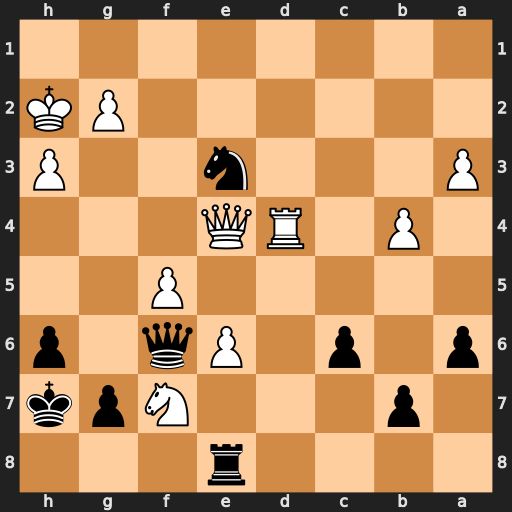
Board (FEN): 4r3/1p3Npk/p1p1Pq1p/5P2/1P1RQ3/P3n2P/6PK/8
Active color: b
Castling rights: -
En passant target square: -
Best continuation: Nf1+ Kg1 Ng3 Qd3 Qxd4+ Qxd4 Ne2+ Kf2 Nxd4